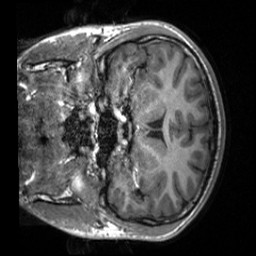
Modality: T1w
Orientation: coronal
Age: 21
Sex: male
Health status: healthy
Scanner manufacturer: siemens
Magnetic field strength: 3 T
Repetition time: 2 s
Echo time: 0.00232 s